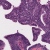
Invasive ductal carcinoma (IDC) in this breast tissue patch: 0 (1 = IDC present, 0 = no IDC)